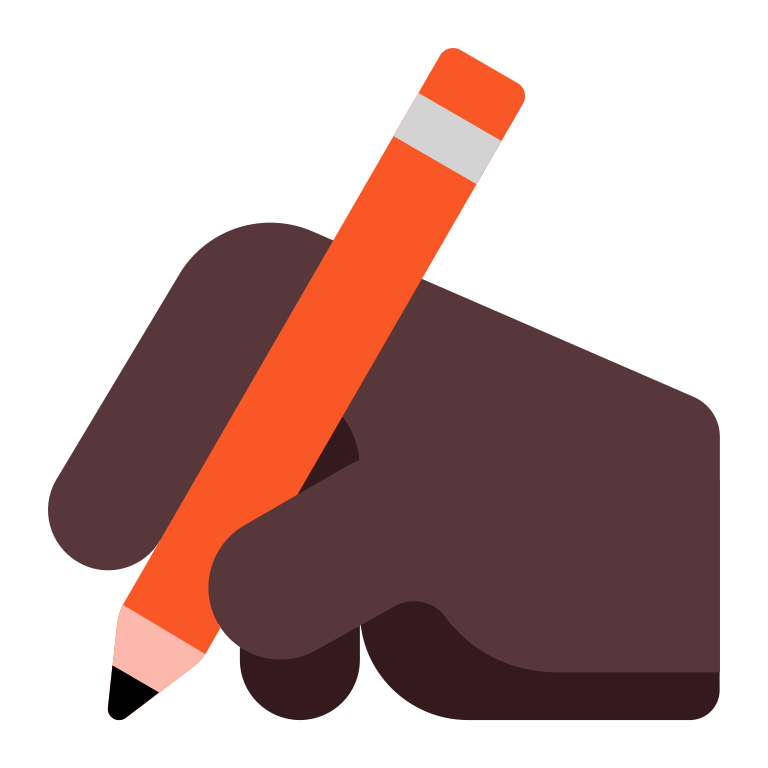
writing hand flat dark